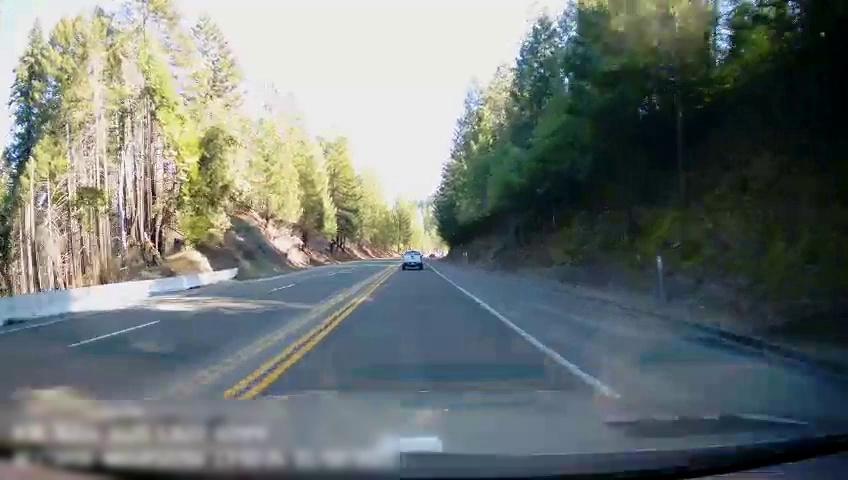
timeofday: Day
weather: Sunny
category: Drivable Space
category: Vehicles | Truck
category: Lanes | Alternate Lane
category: Lanes | Current Lane
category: Lanes | Current Lane
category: Lanes | Opposite Lane
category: Lanes | Opposite Lane
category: Lanes | Opposite Lane
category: Lanes | Opposite Lane